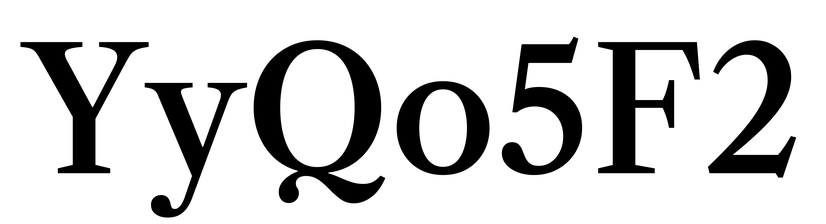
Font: LibreCaslonText_Medium